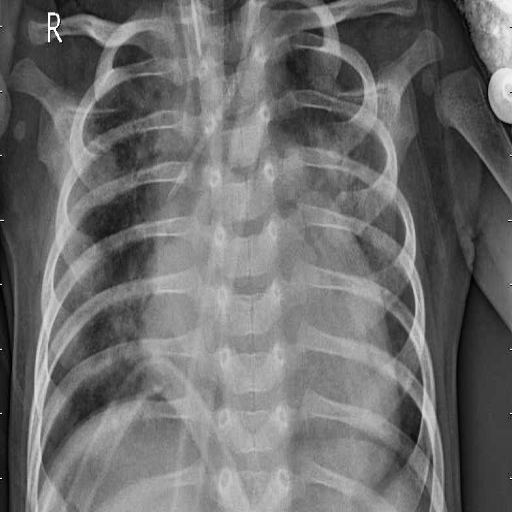
Finding: PNEUMONIA